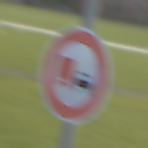
Verkehrszeichen: UeberholverbotKraftfahrzeuge
Umgebung: Outdoor, Suburban
Tageszeit: MorningAfternoon
Wetter: PartlyCloudy
Licht: Natural
Jahreszeit: NotSpecified
Kontrast: MediumContrast